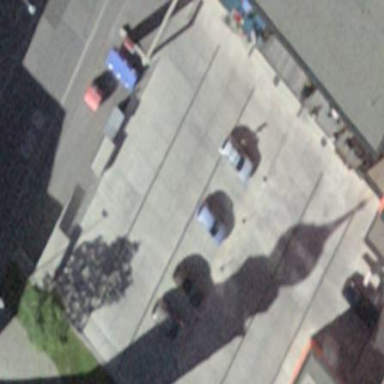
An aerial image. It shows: Parking area with asphalt surface.